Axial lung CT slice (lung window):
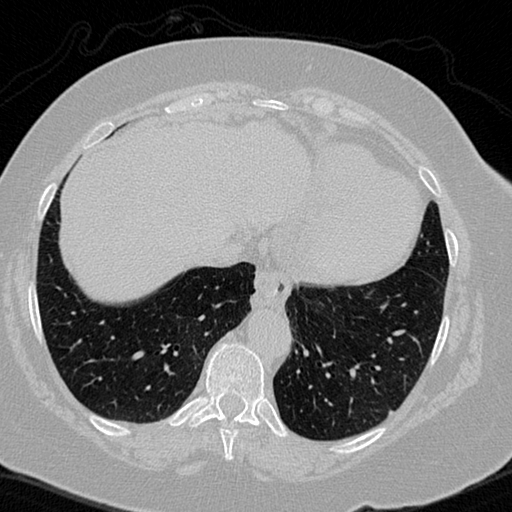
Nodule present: no